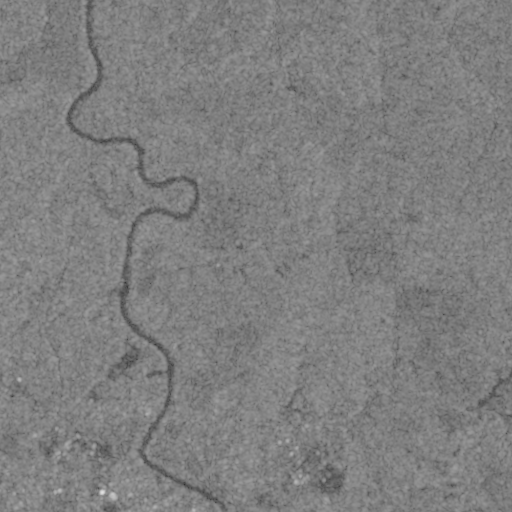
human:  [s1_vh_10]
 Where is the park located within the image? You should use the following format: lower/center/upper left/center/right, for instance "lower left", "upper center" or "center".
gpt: The park is located in the lower left of the image.
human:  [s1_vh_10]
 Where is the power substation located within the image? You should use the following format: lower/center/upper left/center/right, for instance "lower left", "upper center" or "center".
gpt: The power substation is located in the lower center of the image.
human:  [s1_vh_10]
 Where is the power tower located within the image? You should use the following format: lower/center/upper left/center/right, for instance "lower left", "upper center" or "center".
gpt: There is no power tower in the image.

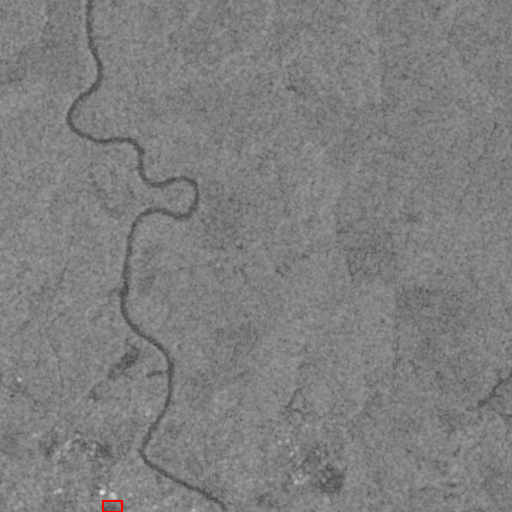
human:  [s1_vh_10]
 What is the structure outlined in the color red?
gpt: The structure outlined in red is a park.
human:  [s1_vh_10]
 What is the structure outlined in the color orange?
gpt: There is no orange outline.